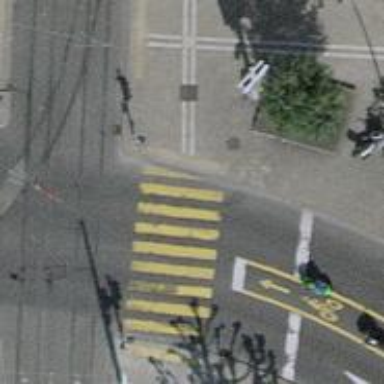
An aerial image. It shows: Road crossing with traffic signals.